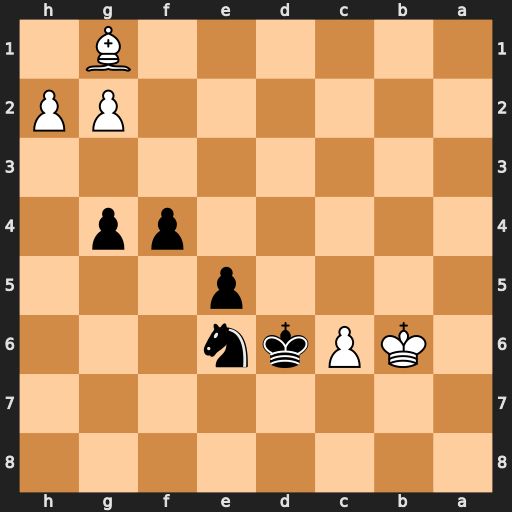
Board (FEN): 8/8/1KPkn3/4p3/5pp1/8/6PP/6B1
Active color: b
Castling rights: -
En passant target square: -
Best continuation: e4 g3 f3